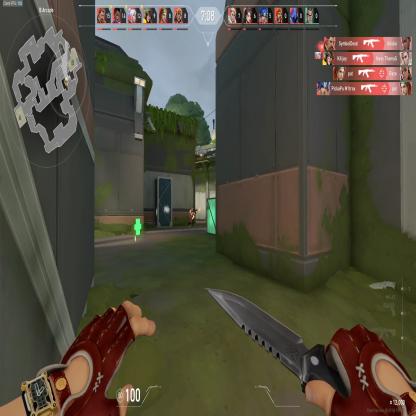
Label: enemy